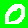
Digit: 0